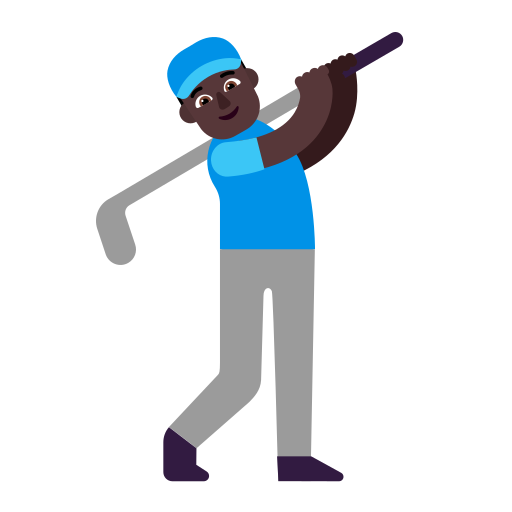
man golfing flat dark